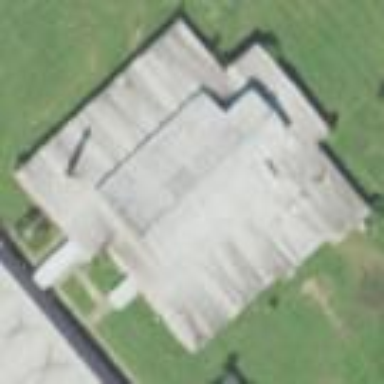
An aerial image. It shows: School building.